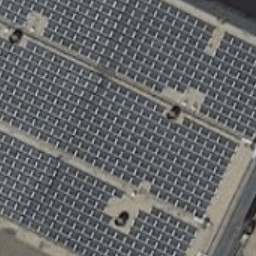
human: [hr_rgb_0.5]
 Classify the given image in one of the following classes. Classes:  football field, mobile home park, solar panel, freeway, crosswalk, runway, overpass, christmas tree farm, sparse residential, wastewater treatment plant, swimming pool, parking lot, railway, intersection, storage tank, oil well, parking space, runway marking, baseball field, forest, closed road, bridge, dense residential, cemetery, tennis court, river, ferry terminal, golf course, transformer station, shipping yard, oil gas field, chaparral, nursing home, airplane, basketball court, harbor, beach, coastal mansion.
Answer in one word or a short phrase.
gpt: solar panel